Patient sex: M
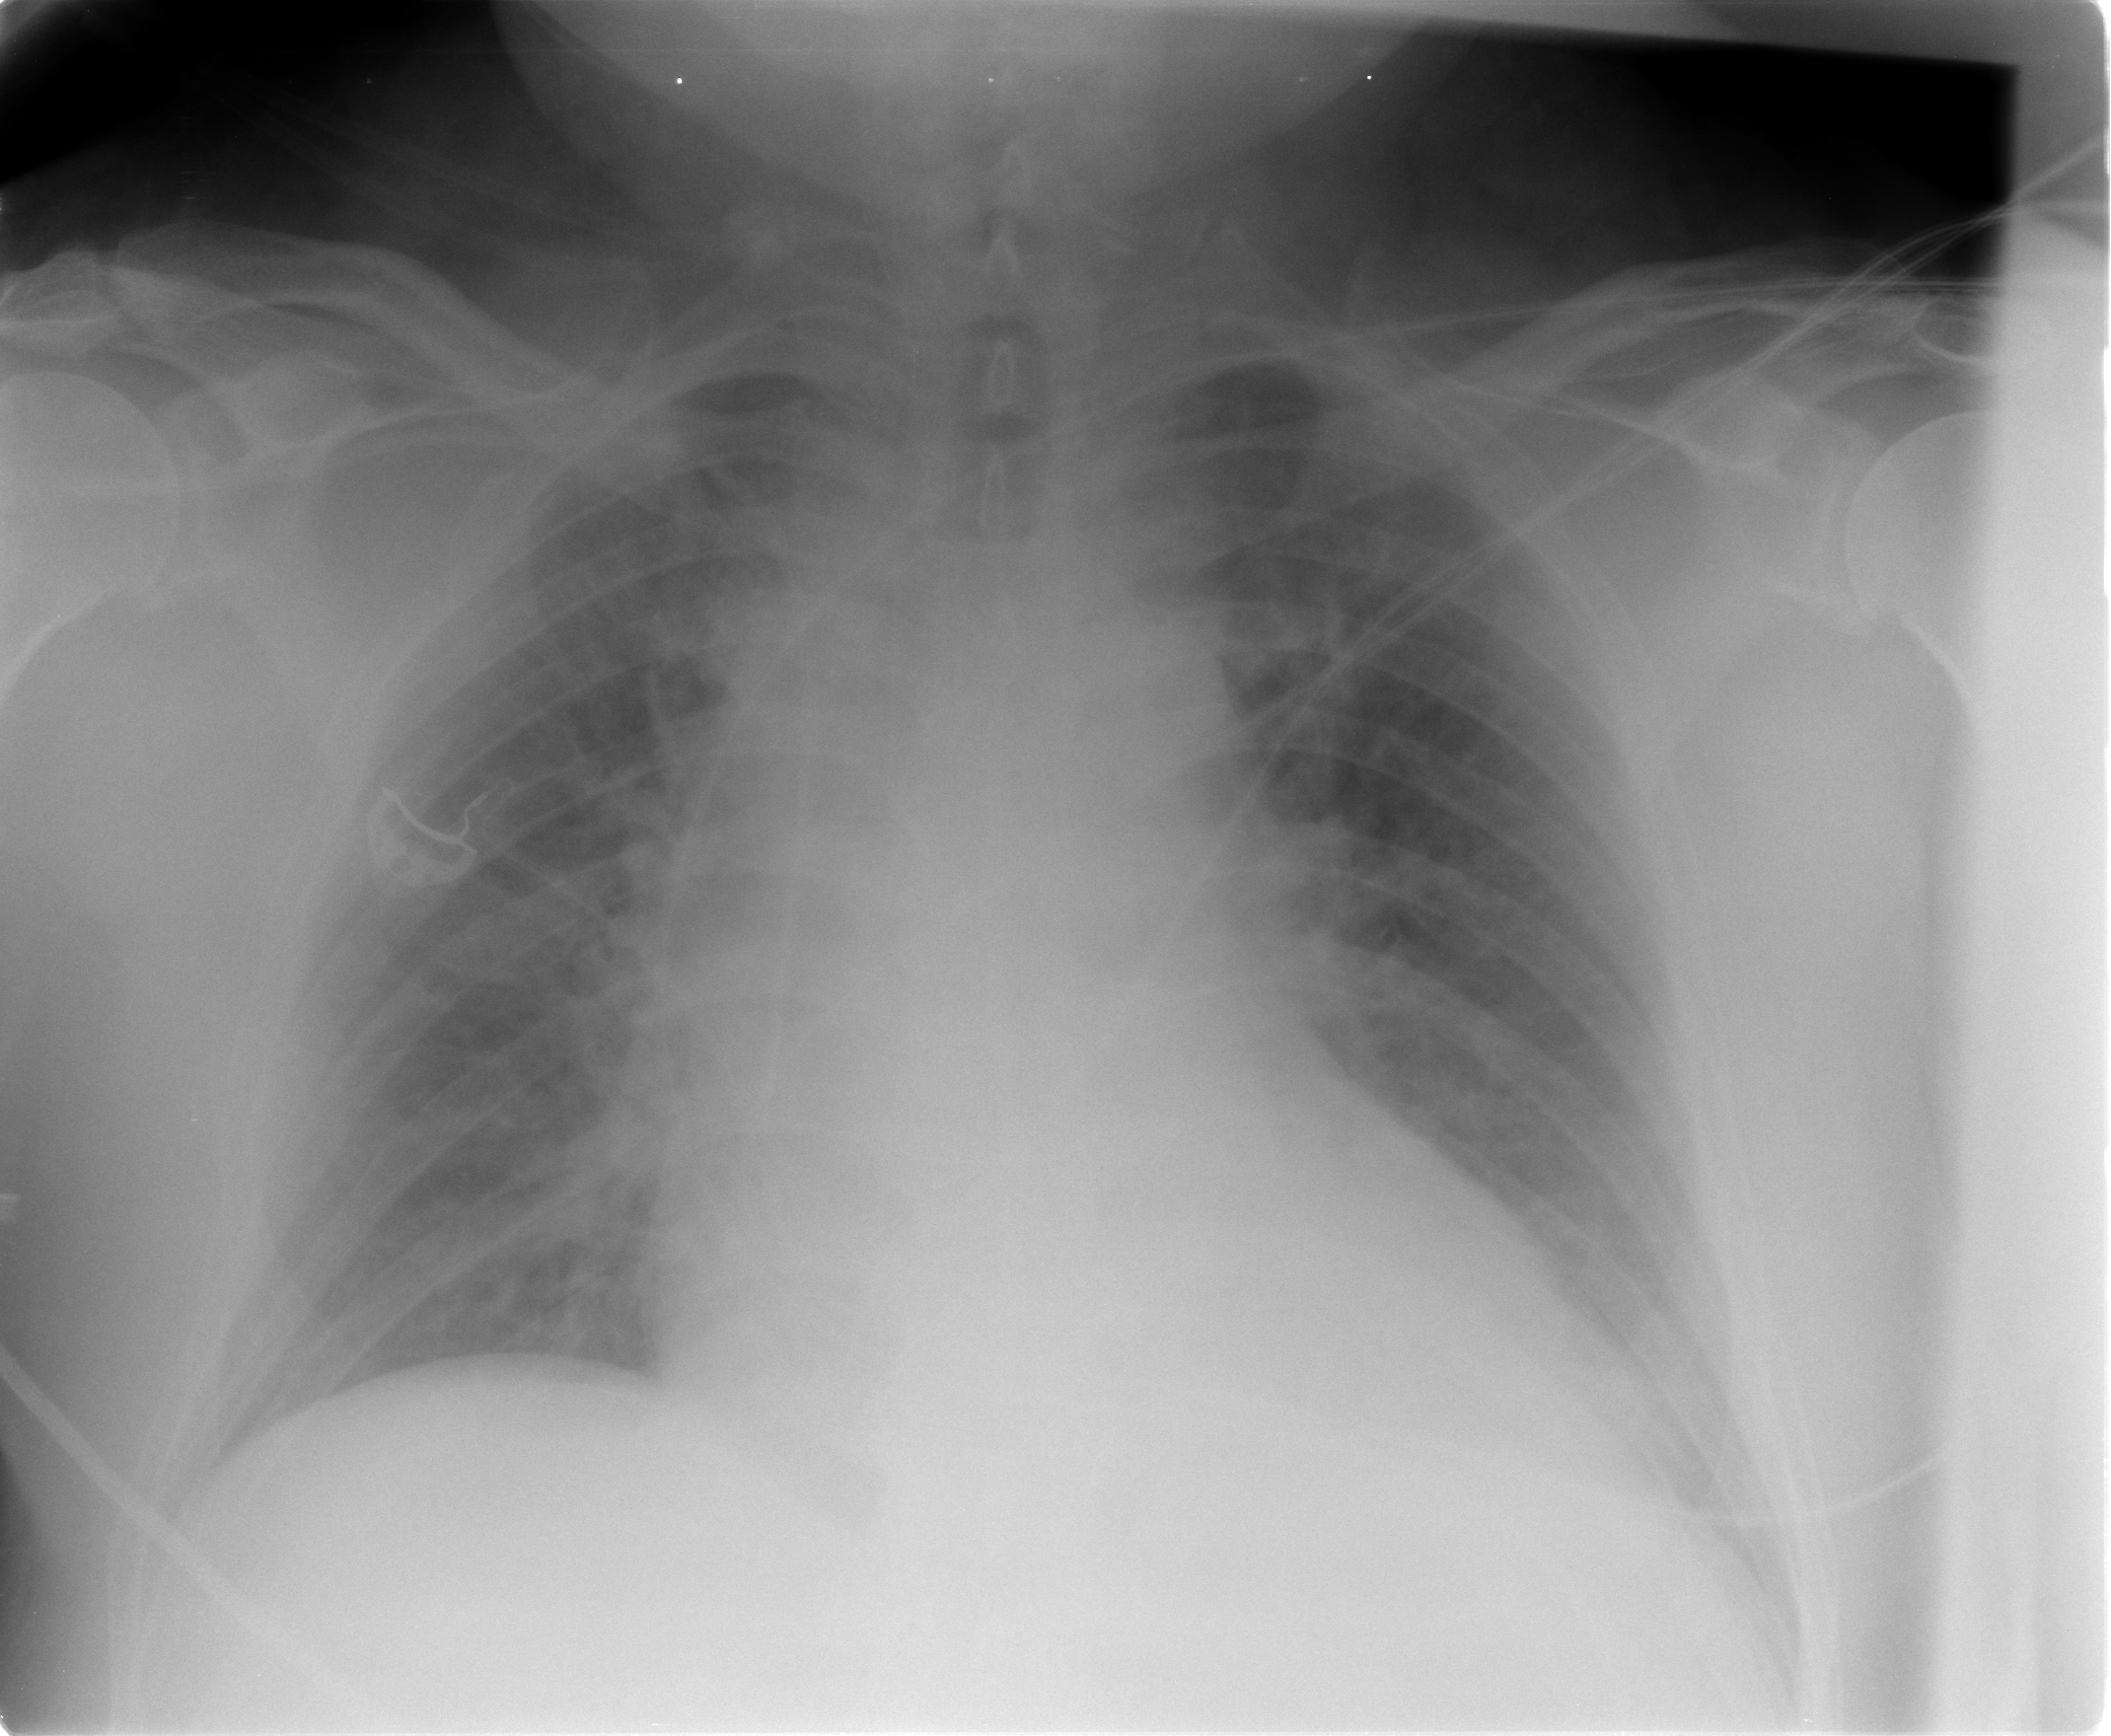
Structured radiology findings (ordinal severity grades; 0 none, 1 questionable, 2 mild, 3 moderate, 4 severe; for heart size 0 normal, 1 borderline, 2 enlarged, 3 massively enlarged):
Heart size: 3
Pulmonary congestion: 3
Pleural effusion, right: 0
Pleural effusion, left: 0
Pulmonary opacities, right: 0
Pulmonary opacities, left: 0
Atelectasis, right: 1
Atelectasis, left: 2